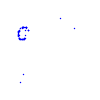
Particle: proton